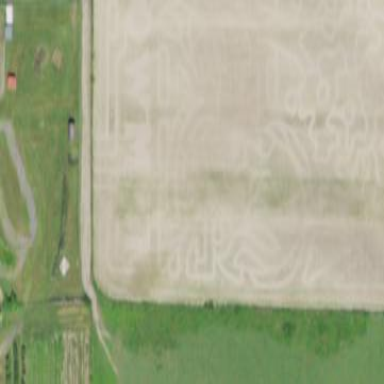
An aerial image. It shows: Maze attraction.